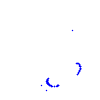
Particle: proton